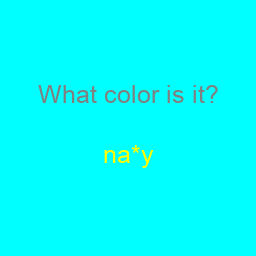
Color: yellow
Color name shown: navy
Background color: cyan
Question text color: gray